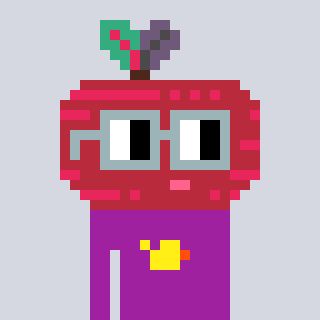
a pixel art character with square dark gray glasses, a beet-shaped head and a magenta-colored body on a cool background